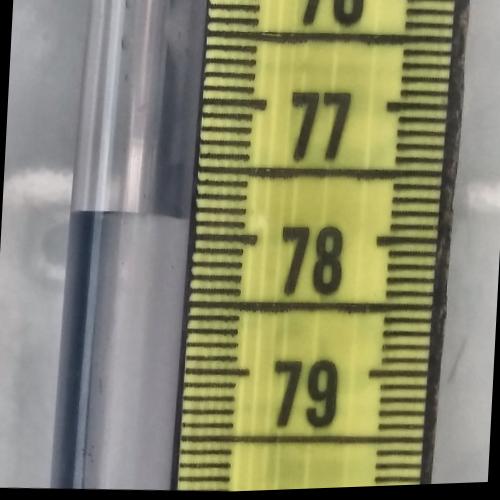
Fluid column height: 77.9 cm